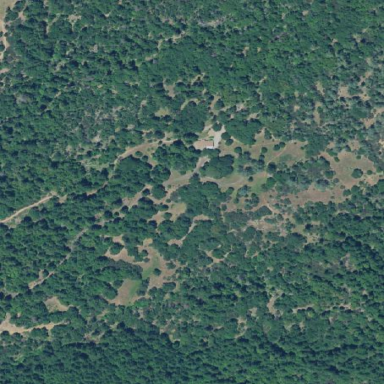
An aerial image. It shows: Forest area.